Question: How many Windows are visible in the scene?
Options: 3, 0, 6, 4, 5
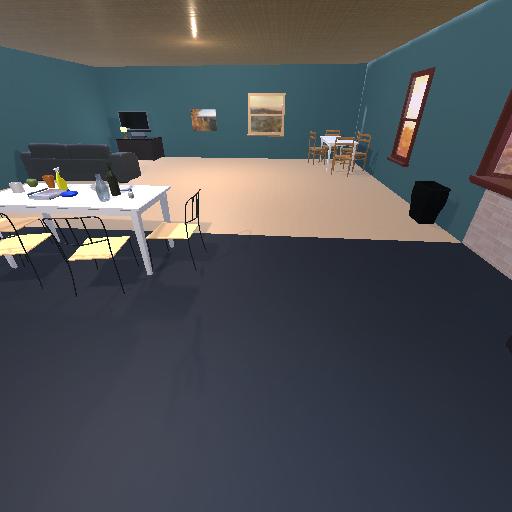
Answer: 3